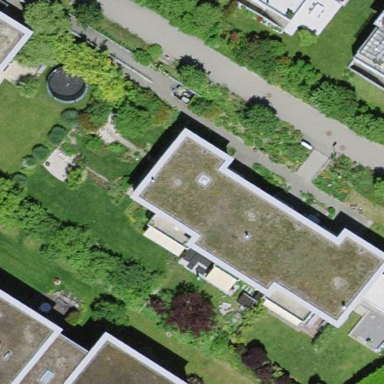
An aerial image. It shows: Residential building.